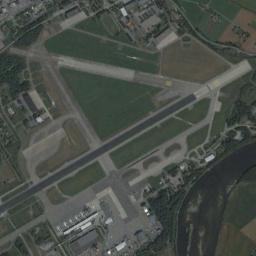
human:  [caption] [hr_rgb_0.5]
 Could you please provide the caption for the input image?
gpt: There is an airport in the middle of the field with a river pass by .

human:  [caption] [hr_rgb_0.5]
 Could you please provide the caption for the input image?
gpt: An airport with some staggered runways and a white terminal on the lawn and some planes parked next to the terminal .

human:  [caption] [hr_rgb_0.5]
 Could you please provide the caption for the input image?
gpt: The airport is built by the sea and the sea water is light blue .

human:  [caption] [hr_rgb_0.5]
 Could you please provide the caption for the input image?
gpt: A complex airport with many runways and buildings built on a huge lawn .

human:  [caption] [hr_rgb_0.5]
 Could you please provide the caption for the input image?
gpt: There is a triangle of grass at the airfield .